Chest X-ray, PA view. Patient: 56 years old, sex M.
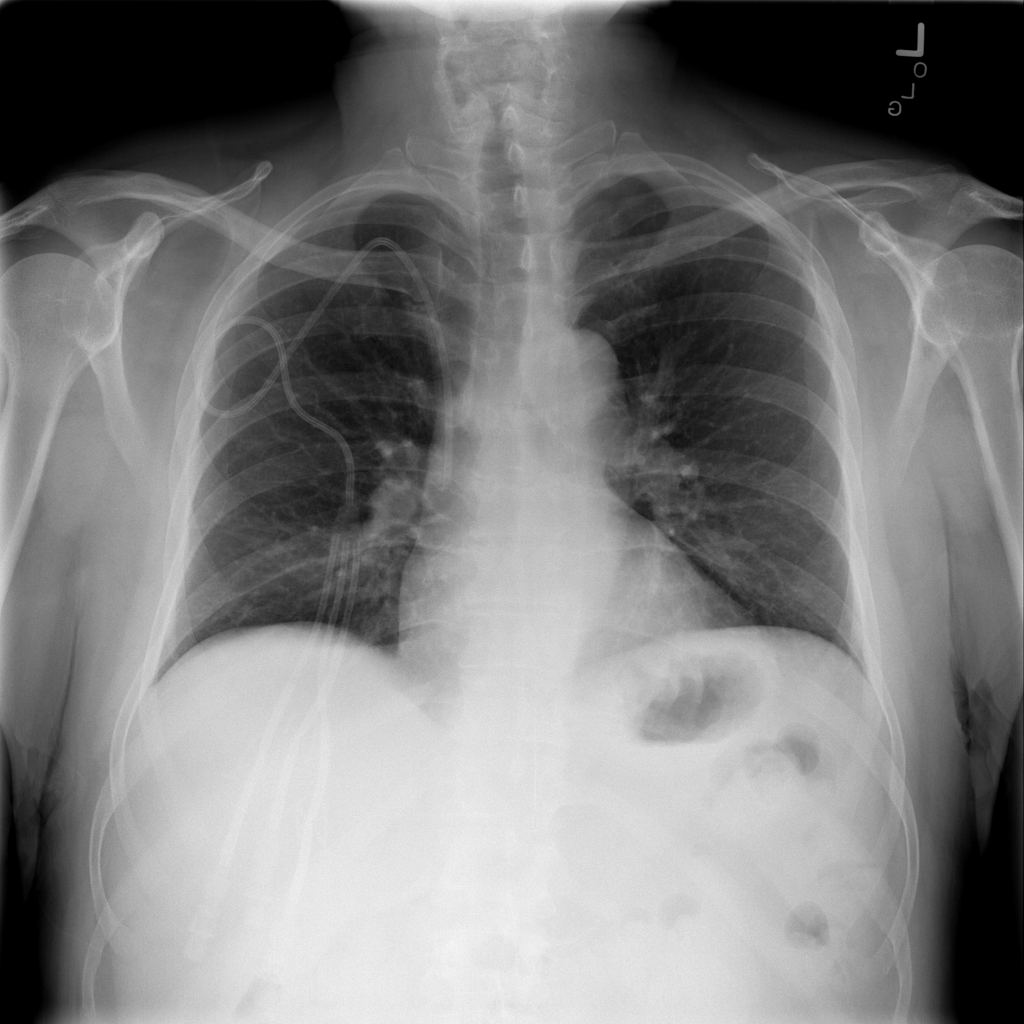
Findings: No Finding